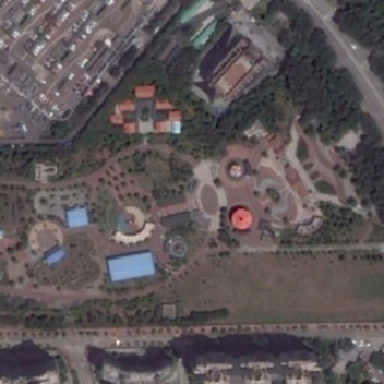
There are many green trees near the parking lot in the park .